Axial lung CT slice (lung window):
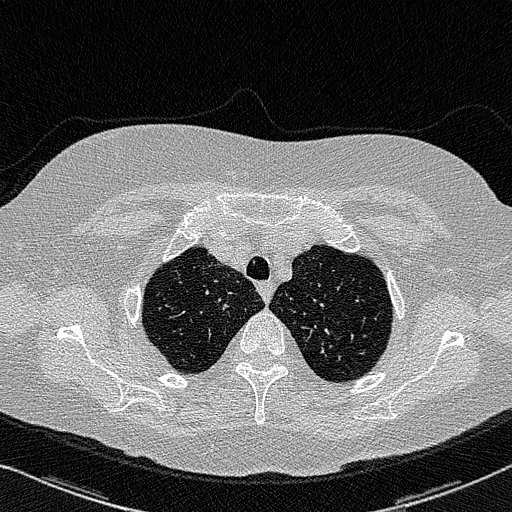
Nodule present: no